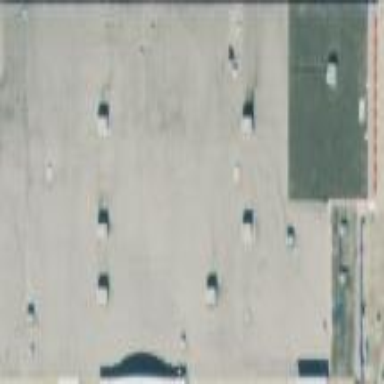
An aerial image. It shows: Building used for storage rental.